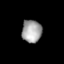
Tissue: lung
Cell type: Epithelial cells
Senescence score: 0.1834
Nuclear area (px): 440
Mean DAPI intensity: 162.186